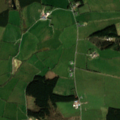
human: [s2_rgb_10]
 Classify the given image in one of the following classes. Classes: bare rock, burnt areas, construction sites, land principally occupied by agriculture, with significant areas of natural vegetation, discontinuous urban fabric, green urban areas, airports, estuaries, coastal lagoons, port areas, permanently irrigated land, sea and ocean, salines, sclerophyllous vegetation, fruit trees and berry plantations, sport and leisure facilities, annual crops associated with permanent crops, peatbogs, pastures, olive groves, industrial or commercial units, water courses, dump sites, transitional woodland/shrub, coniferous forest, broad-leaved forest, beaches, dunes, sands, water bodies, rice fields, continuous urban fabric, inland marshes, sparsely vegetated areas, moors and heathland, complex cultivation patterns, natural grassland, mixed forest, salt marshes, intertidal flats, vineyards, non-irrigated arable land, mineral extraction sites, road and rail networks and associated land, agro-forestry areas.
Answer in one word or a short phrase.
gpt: pastures, coniferous forest